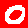
Digit: 0